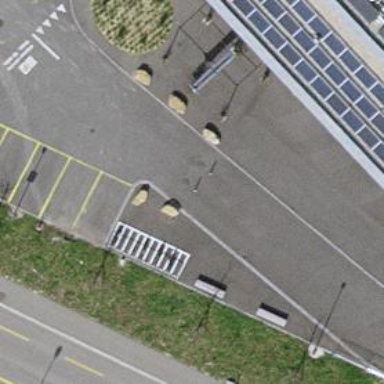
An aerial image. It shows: Rising bollard barrier.